Question: I have been playing with DynamicJasper lately, and have been pretty impressed. The only issue I have is that some of the reports I create are more like printed forms, where you would have the label (which is technically the column header) to the left of the data field. When drawing the report in iReport this is not an issue. You would just place them in the detail section next to the field.
It would look:

The jrxml would be:
'''
<detail>
<band height="125" splitType="Stretch">
<textField>
<reportElement x="56" y="0" width="76" height="20"/>
<textElement/>
<textFieldExpression><![CDATA[$F{Column 1}]]></textFieldExpression>
</textField>
<staticText>
<reportElement x="0" y="0" width="56" height="20"/>
<textElement/>
<text><![CDATA[Column 1:]]></text>
</staticText>
<textField>
<reportElement x="189" y="0" width="71" height="20"/>
<textElement/>
<textFieldExpression><![CDATA[$F{Column 2}]]></textFieldExpression>
</textField>
<staticText>
<reportElement x="132" y="0" width="57" height="20"/>
<textElement/>
<text><![CDATA[Column 2:]]></text>
</staticText>
<textField>
<reportElement x="318" y="0" width="73" height="20"/>
<textElement/>
<textFieldExpression><![CDATA[$F{Column 3}]]></textFieldExpression>
</textField>
<staticText>
<reportElement x="260" y="0" width="58" height="20"/>
<textElement/>
<text><![CDATA[Column 3: ]]></text>
</staticText>
<textField>
<reportElement x="451" y="0" width="100" height="20"/>
<textElement/>
<textFieldExpression><![CDATA[$F{Column 4}]]></textFieldExpression>
</textField>
<staticText>
<reportElement x="391" y="0" width="60" height="20"/>
<textElement/>
<text><![CDATA[Column 4]]></text>
</staticText>
</band>
</detail>
'''
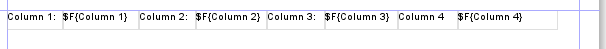
Answer: this is not doable currently in DynamicJasper. A new 'LayoutManager' implementation would be needed.
Dj aims to resovle column based reports only.